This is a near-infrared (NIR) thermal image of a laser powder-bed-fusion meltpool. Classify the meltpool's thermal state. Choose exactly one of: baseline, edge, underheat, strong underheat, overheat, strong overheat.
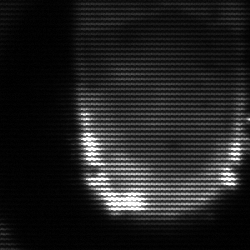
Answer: baseline